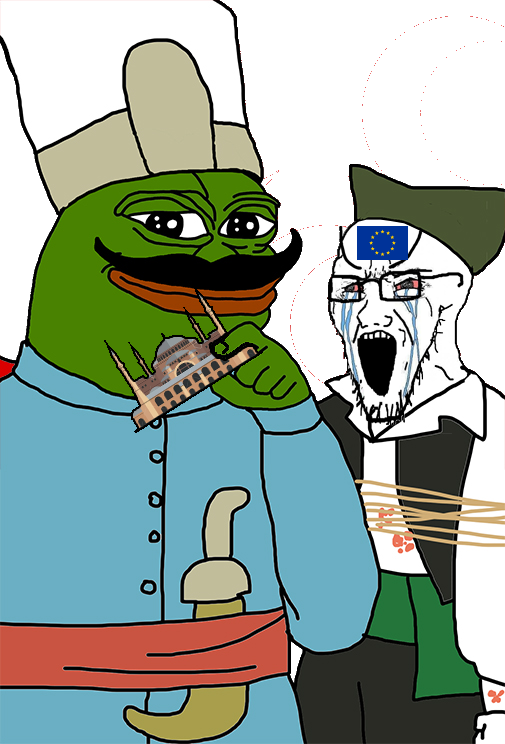
Label: 5_Pepe